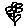
Label: flower